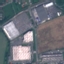
Label: Industrial